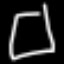
Label: square